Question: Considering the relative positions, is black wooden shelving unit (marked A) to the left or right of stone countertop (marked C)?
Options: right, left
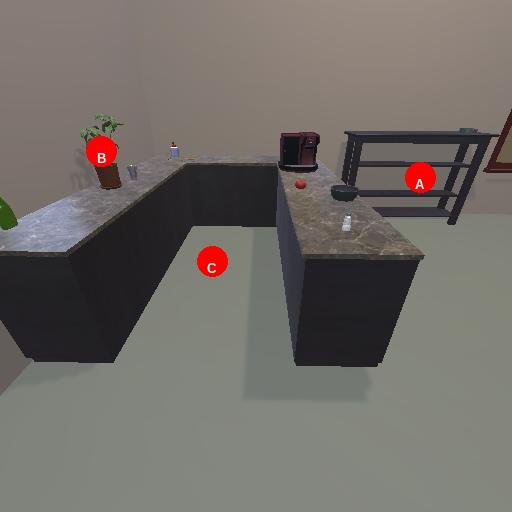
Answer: right